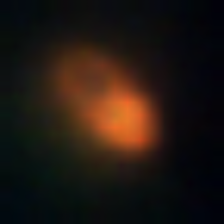
Taxon: NanoPlankton
Group: Other